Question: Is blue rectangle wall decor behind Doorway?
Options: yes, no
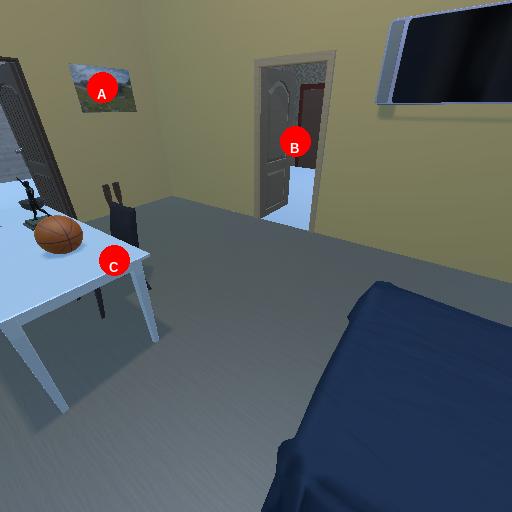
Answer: yes